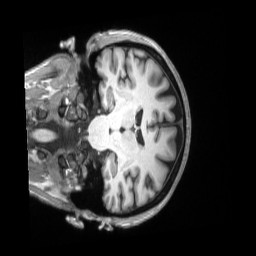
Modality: T1w
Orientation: coronal
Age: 42
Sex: female
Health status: ill
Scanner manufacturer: siemens
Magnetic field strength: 3 T
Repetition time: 2.2 s
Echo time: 0.00157 s